Frequency: 99900
Velocity: 0,3100
Power: 39,4
Pulse duration: 0,0000001
Pass count: 1
Magnification: 10
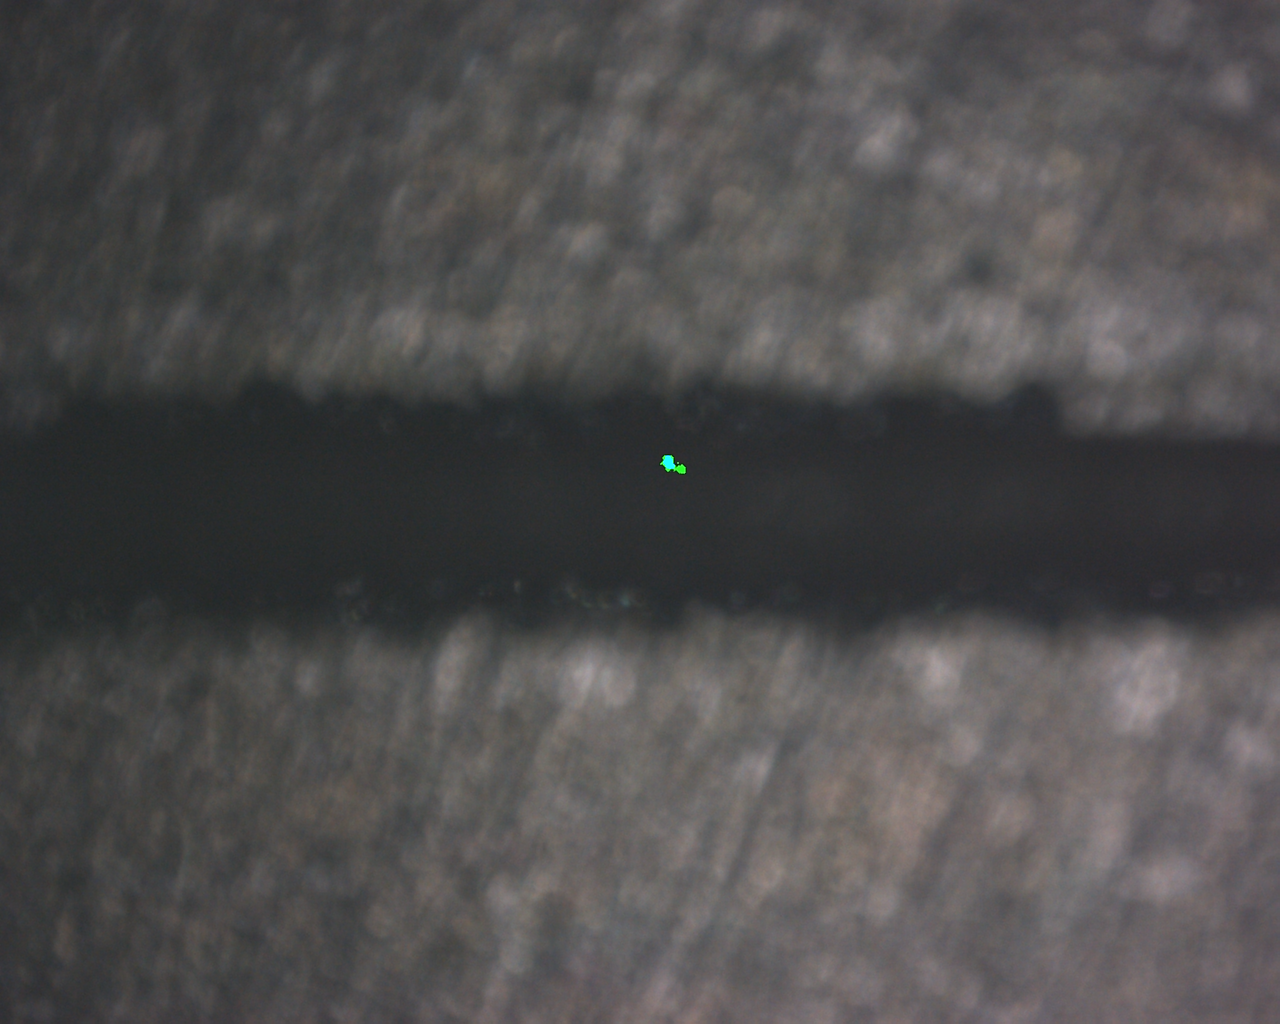
Measured width: 137.965
Other width: 113.17